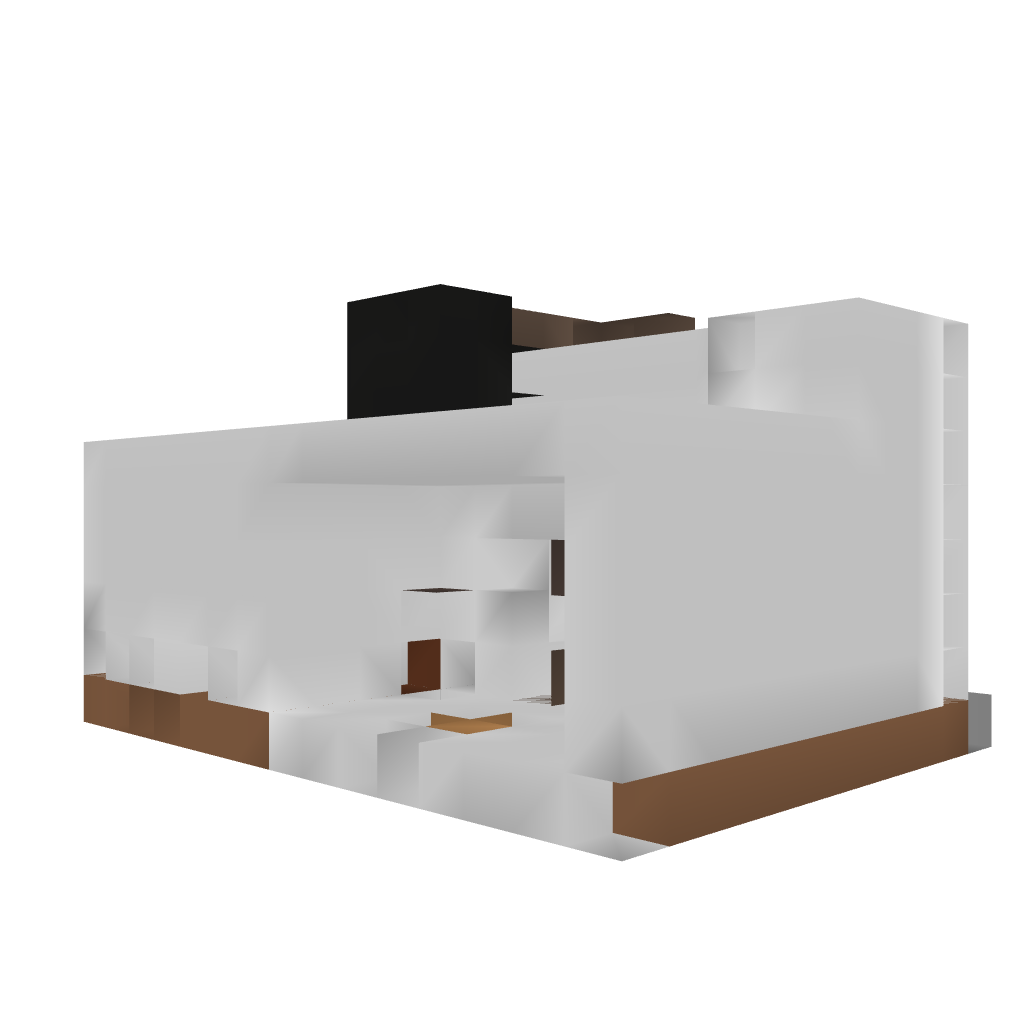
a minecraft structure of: minecart dispenser